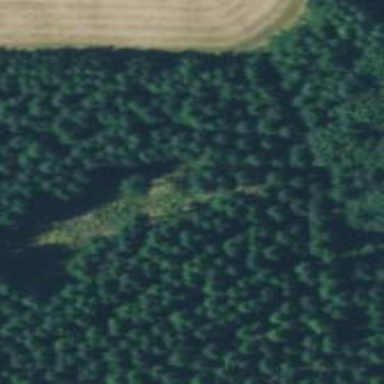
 likely man-made clearing in the landscape."